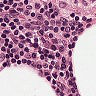
Metastatic tissue present: no